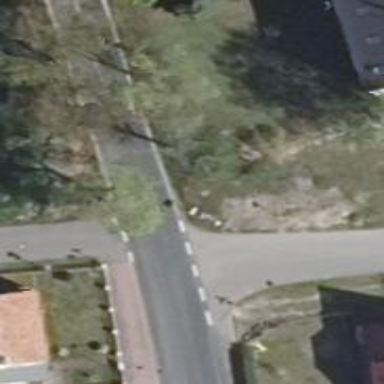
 equipped with sidewalks on both sides and cycle track on the left."